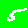
Digit: 5